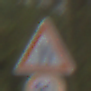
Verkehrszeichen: EinseitigVerengteFahrbahnRechts
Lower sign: Geschwindigkeit90
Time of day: MorningAfternoon
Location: Outdoor (Urban)
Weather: PartlyCloudy
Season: NotSpecified
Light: Natural